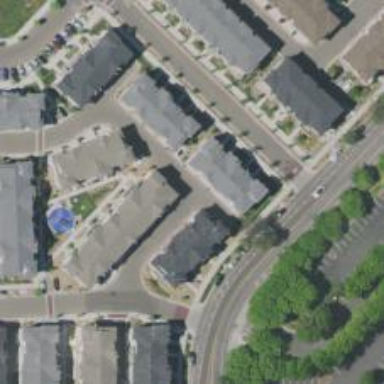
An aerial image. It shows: Living street.